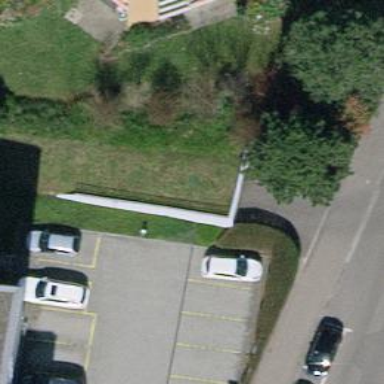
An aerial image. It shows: Parking entrance.